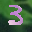
Label: 3